Question: I am trying to replicate the mathematical operations from the link using Python.
I managed to integrate the function but I am unable to plot it for the specified intervals. I've tried to use arrange to get values for arguments and plot it against the function but it doesn't work.
Does anyone know how to get it work?

My snippet code:
'''
from scipy.integrate import quad
def f(x):
if x >= 0 and x <= 2:
return x ** 2
elif x > 2 and x <= 4:
return 4
else:
return 0
res = quad(f, 0, 5)
print(res)
'''
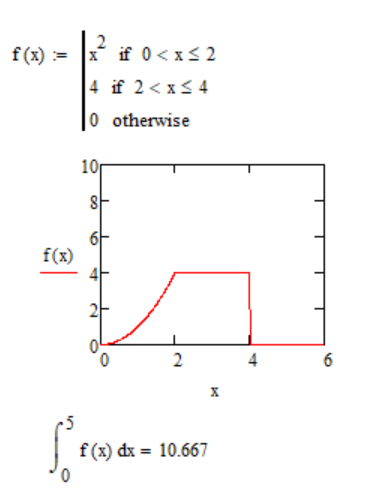
Answer: I assume you want to plot the function, f(x), rather than the results of integrating it. To do that you will want to create a list of x values (sounds like you did this), evaluate f for each of those values, and then use matplotlib's plot function to display the result.
The documentation for arange says that "When using a non-integer step, such as 0.1, the results will often not be consistent. It is better to use linspace for these cases." You probably want to plot with a non-integer step in x, otherwise you will use most of the details of your plot. So I would suggest switching to linspace.
'''
import numpy as np
from matplotlib.pyplot import plot
xvals = np.linspace(0,6,100) #100 points from 0 to 6 in ndarray
yvals = list(map(f, xvals)) #evaluate f for each point in xvals
plot(xvals, yvals)
'''
Most likely where you ran into a problem was directly applying your function f to an ndarray. The way it is written, f expects a single value as an input rather than an array. Map solves this problem by applying f to each value in your ndarray individually.
:
You can also define a piecewise function in sympy. For the things you are trying to accomplish in your question, this won't be any different from using the original method described. However, if you want to do further symbolic manipulations with your function this could be useful.
'''
import sympy
x = sympy.symbols('x')
f = sympy.Piecewise((0, x>4),(4, x>2) ,(x**2, x>=0)) #defines f as a symbolic function
sympy.plot(f, (x, 0,6)) #Plots f on the interval 0 to 6
'''
Note in the definition of a piecewise function, the conditions are evaluated in order, so the order you define them in does matter. If, for example you swapper the first two conditions, the x>4 condition would never be reached because x>2 would always be satisfied first. This is why the conditions are defined in the reverse order from your original function.